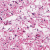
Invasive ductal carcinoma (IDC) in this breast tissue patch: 0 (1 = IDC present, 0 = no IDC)